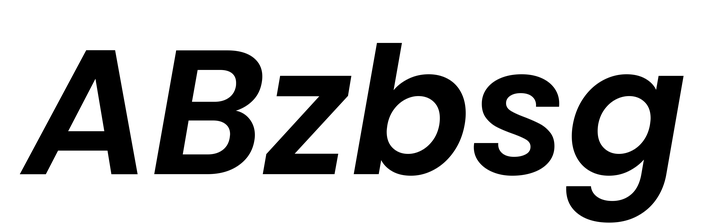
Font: Poppins-SemiBoldItalic